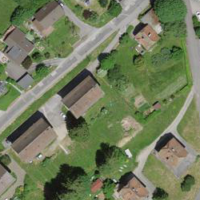
EUNIS habitat code: 55
Species observed at this site:
Sorbus aucuparia